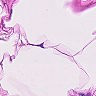
Metastatic tissue present: no